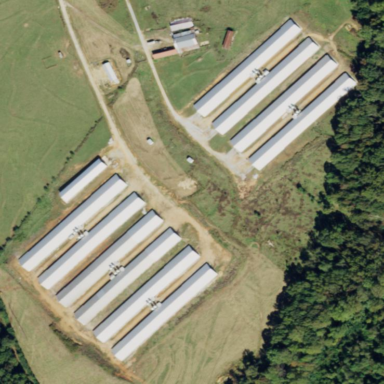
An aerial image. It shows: Poultry farmyard.